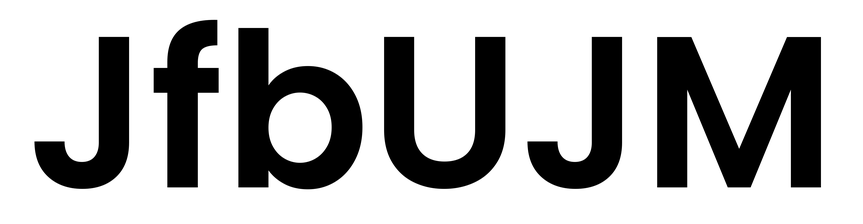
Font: Poppins-SemiBold